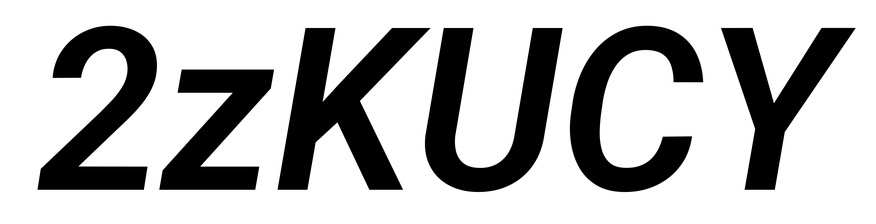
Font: Roboto-Italic_SemiBold_Italic